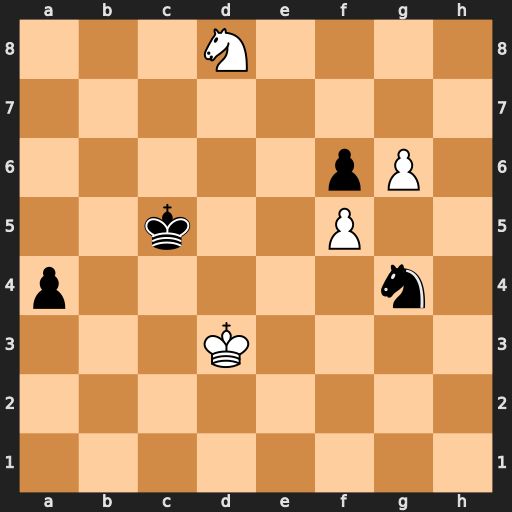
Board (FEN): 3N4/8/5pP1/2k2P2/p5n1/3K4/8/8
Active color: w
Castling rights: -
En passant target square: -
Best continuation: Nf7 a3 Kc3 a2 Kb2